Interaction volume radius: 10 \u00c5
Interaction volume height: 15 \u00c5
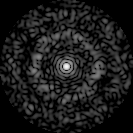
Disorder parameter: 0.8582